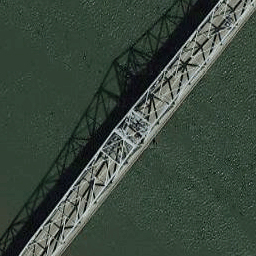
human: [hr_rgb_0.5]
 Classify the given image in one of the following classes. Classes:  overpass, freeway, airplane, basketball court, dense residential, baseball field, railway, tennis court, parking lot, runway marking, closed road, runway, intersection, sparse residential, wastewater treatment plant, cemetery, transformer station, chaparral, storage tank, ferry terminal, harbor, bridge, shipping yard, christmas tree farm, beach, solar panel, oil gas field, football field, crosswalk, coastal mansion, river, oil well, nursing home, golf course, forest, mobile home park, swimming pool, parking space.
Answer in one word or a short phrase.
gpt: bridge